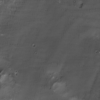
Label: not_dusty